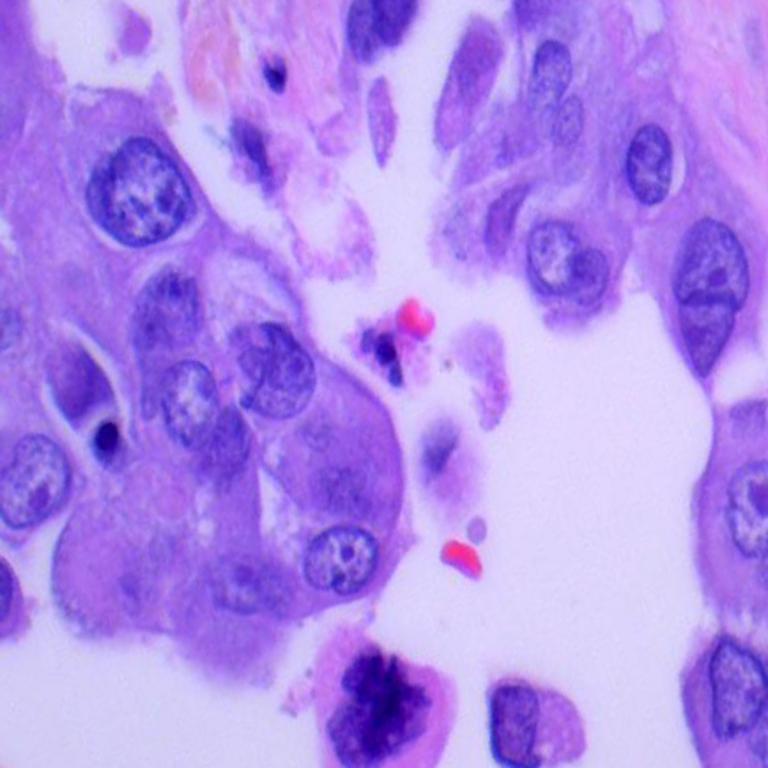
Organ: lung
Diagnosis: adenocarcinomas